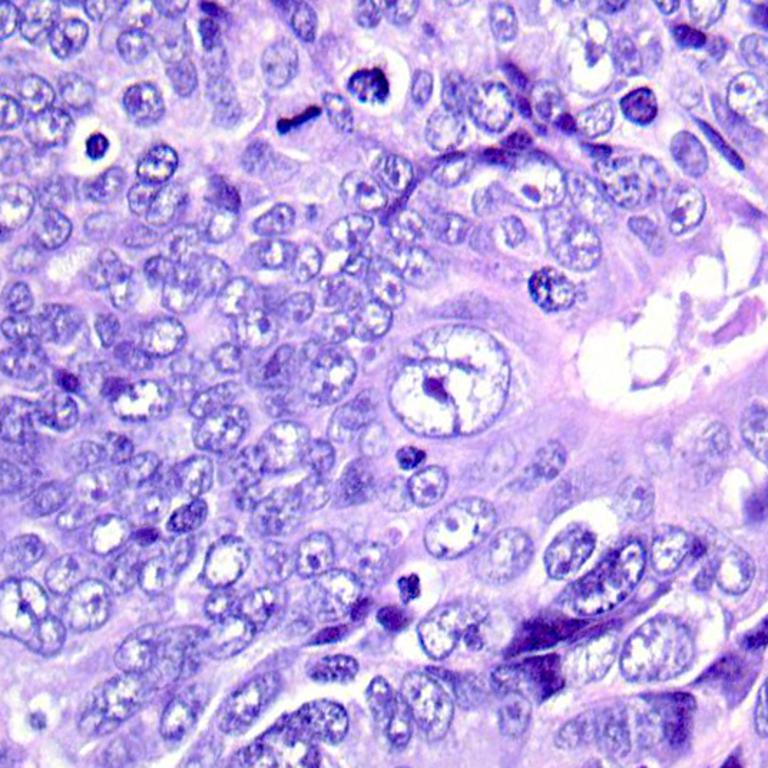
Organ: colon
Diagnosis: adenocarcinomas